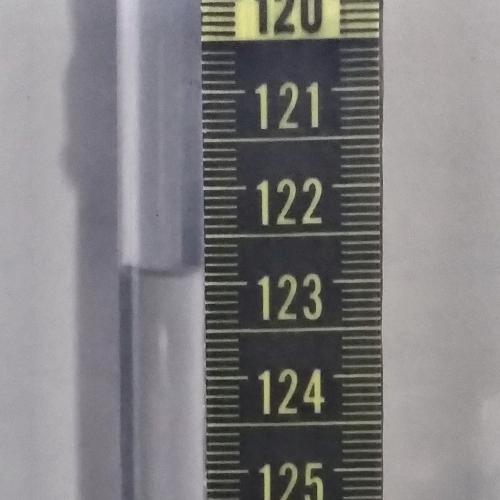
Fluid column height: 122.9 cm